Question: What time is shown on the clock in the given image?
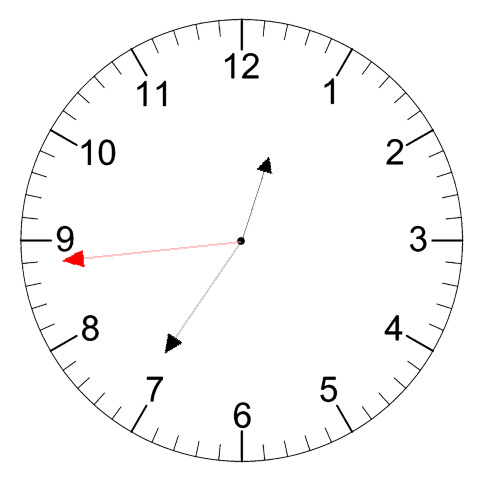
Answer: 12:35:44